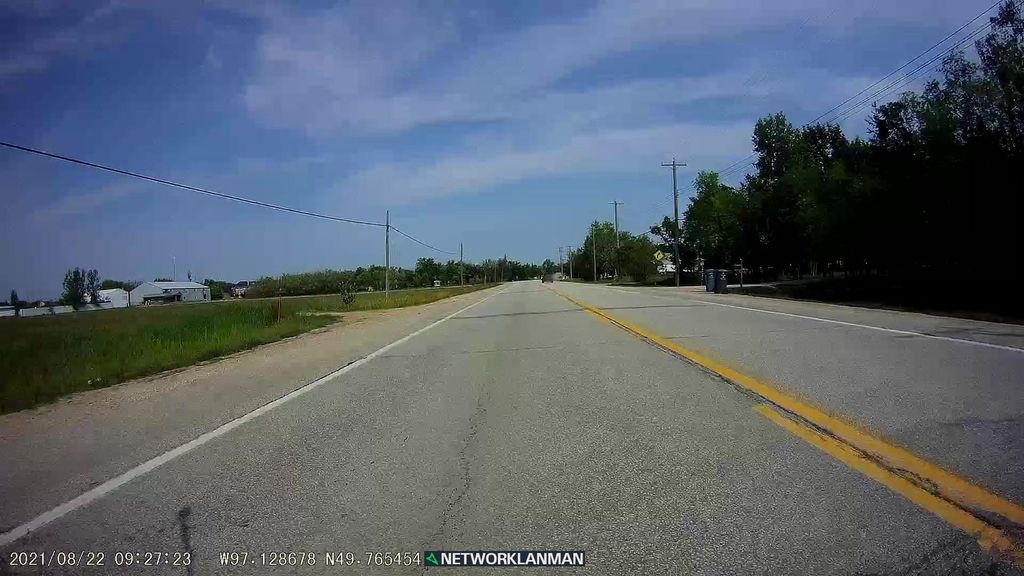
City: winnipeg